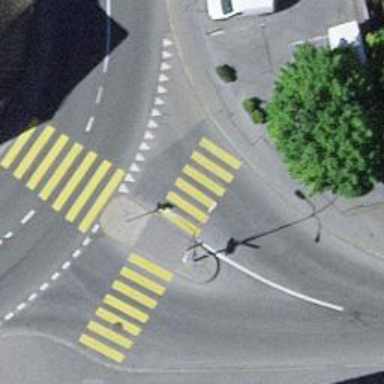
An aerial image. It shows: Traffic calming island.